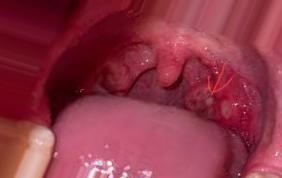
Condition: Mouth Ulcer